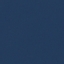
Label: SeaLake